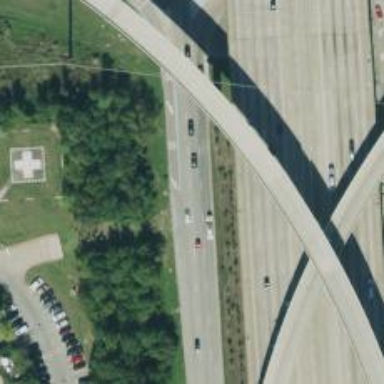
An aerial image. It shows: Secondary road with frontage road alongside.